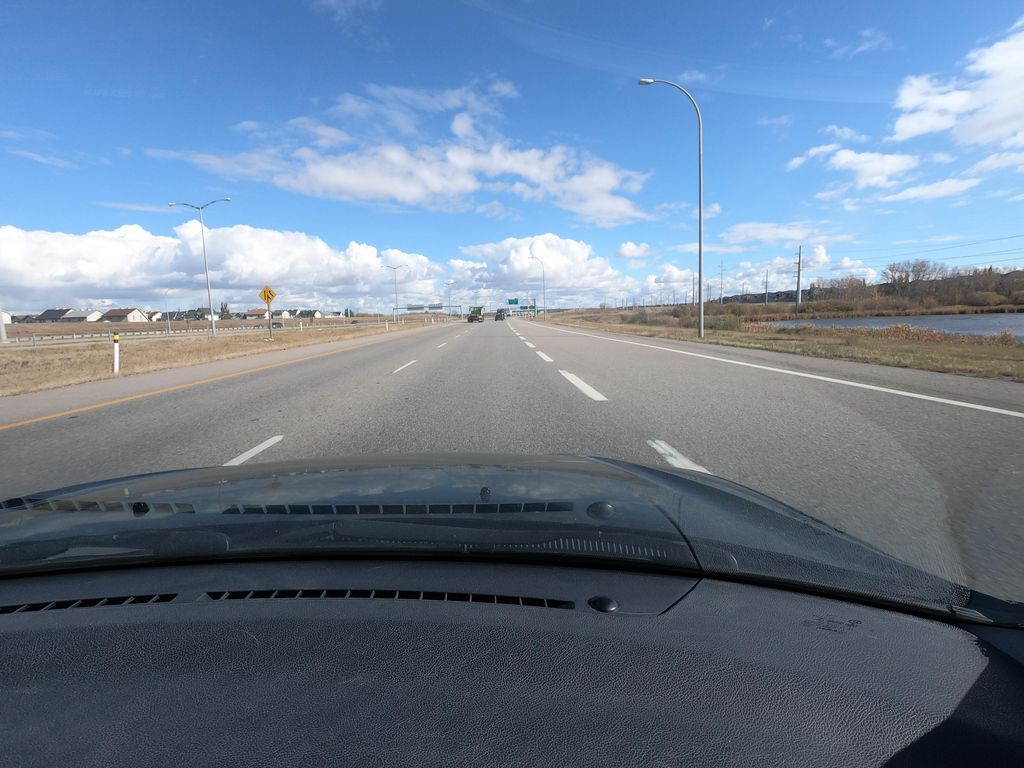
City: calgary